Question: How is this possible?
I tried with:
'''
<ImageView
android:id="@+id/iv_TEST"
android:layout_width="match_parent"
android:layout_height="wrap_content"
android:adjustViewBounds="true"
android:scaleType="fitXY"
android:src="@drawable/test" />
'''
The problem is that it increases or decreases the width and it looks bad.

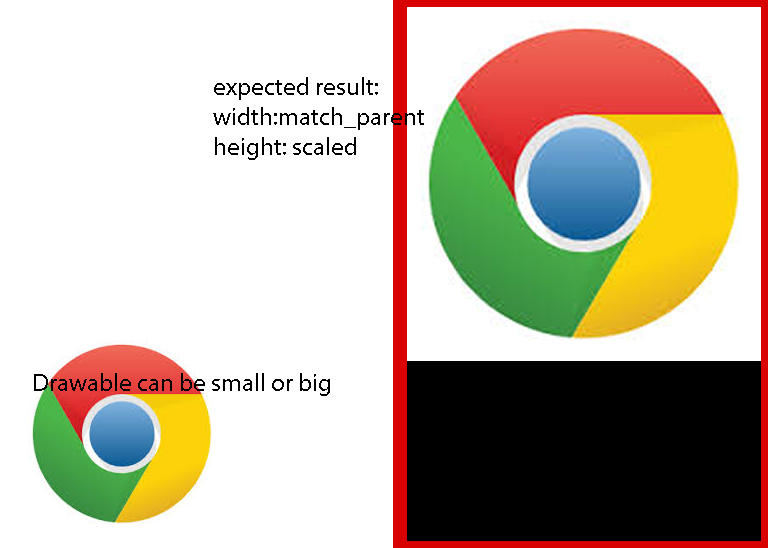
Answer: Fixed. To correct this problem you need to do:
1. Custom ImageView
2. Set drawable to "android:src", from code (imageview.setImageResource())
Replace ImageView by ResizableImageView:
'''
<"the name of your package".ResizableImageView
android:id="@+id/iv_test"
android:layout_width="match_parent"
android:layout_height="wrap_content"
/>
'''
'''
public class ResizableImageView extends ImageView {
public ResizableImageView(Context context, AttributeSet attrs) {
super(context, attrs);
}
public ResizableImageView(Context context) {
super(context);
}
@Override
protected void onMeasure(int widthMeasureSpec, int heightMeasureSpec) {
Drawable d = getDrawable();
if (d == null) {
super.setMeasuredDimension(widthMeasureSpec, heightMeasureSpec);
return;
}
int imageHeight = d.getIntrinsicHeight();
int imageWidth = d.getIntrinsicWidth();
int widthSize = MeasureSpec.getSize(widthMeasureSpec);
int heightSize = MeasureSpec.getSize(heightMeasureSpec);
float imageRatio = 0.0F;
if (imageHeight > 0) {
imageRatio = imageWidth / imageHeight;
}
float sizeRatio = 0.0F;
if (heightSize > 0) {
sizeRatio = widthSize / heightSize;
}
int width;
int height;
if (imageRatio >= sizeRatio) {
// set width to maximum allowed
width = widthSize;
// scale height
height = width * imageHeight / imageWidth;
} else {
// set height to maximum allowed
height = heightSize;
// scale width
width = height * imageWidth / imageHeight;
}
setMeasuredDimension(width, height);
}
}
'''
Solution: <URL>